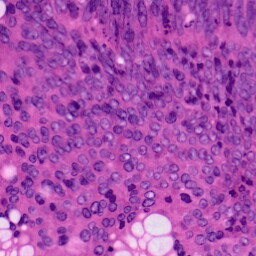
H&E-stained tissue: Colon